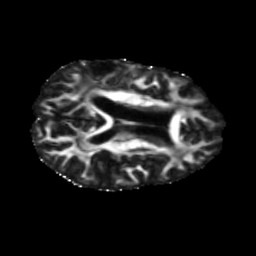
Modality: FA
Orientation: axial
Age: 58
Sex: female
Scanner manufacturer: siemens
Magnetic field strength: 3 T
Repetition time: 5.47 s
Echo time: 0.0854 s